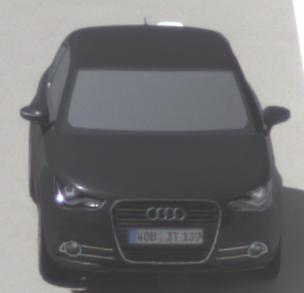
Make: Audi
Model: A1 Sportback 1.2 TFSI
Detailed model: A1 (8X) Sportback
Model produced from: 2012/03
Model produced until: 2014/11
Doors: 5
Color: black
Road condition: wet road
Daytime: midday
Contrast: medium contrast